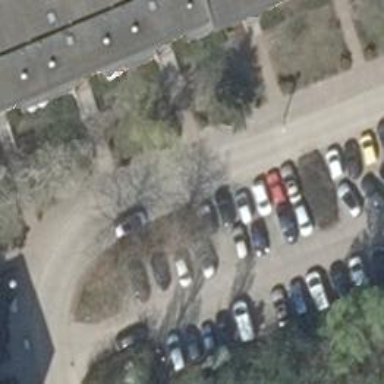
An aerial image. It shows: Parking available on the street side.